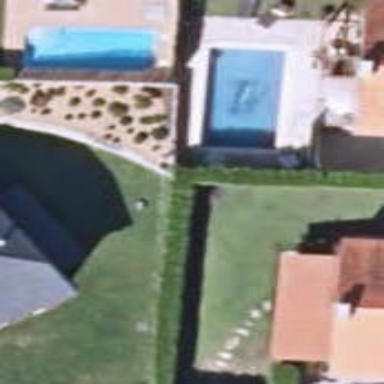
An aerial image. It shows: Fence.